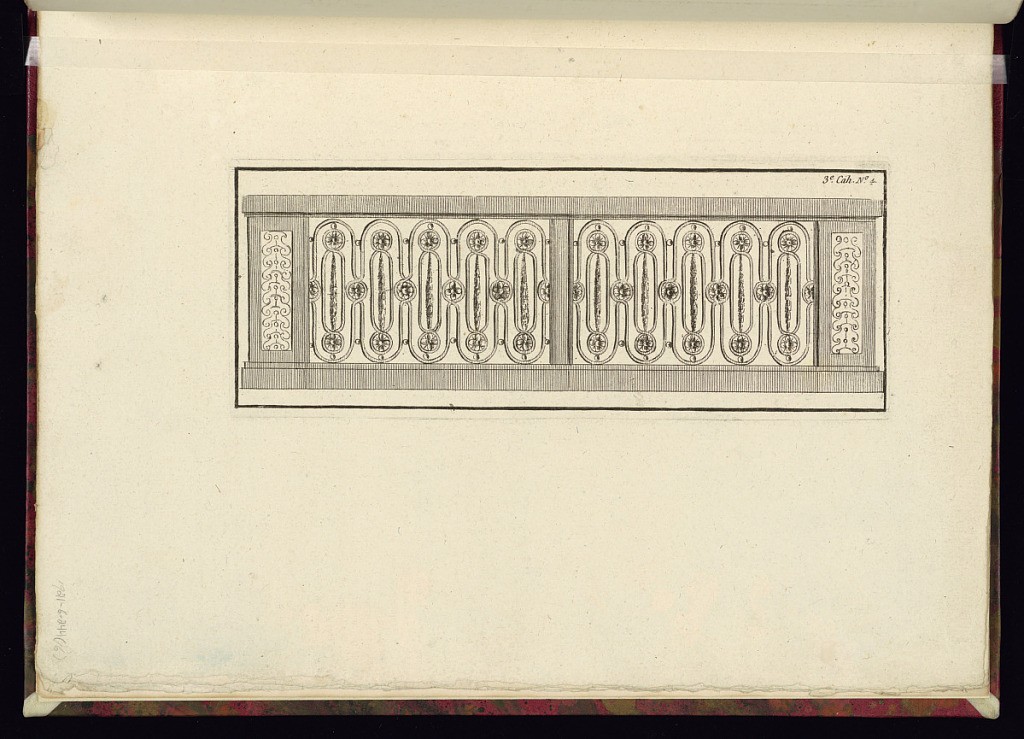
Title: Design for an Iron Balcony
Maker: Gabriel Bonthomme, France, active ca. 1775
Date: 1777
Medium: Etching and engraving on paper
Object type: Print
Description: Design for an iron balcony with decorative motifs including long vertical guilloches with central rosettes. The plate is numbered but not signed.